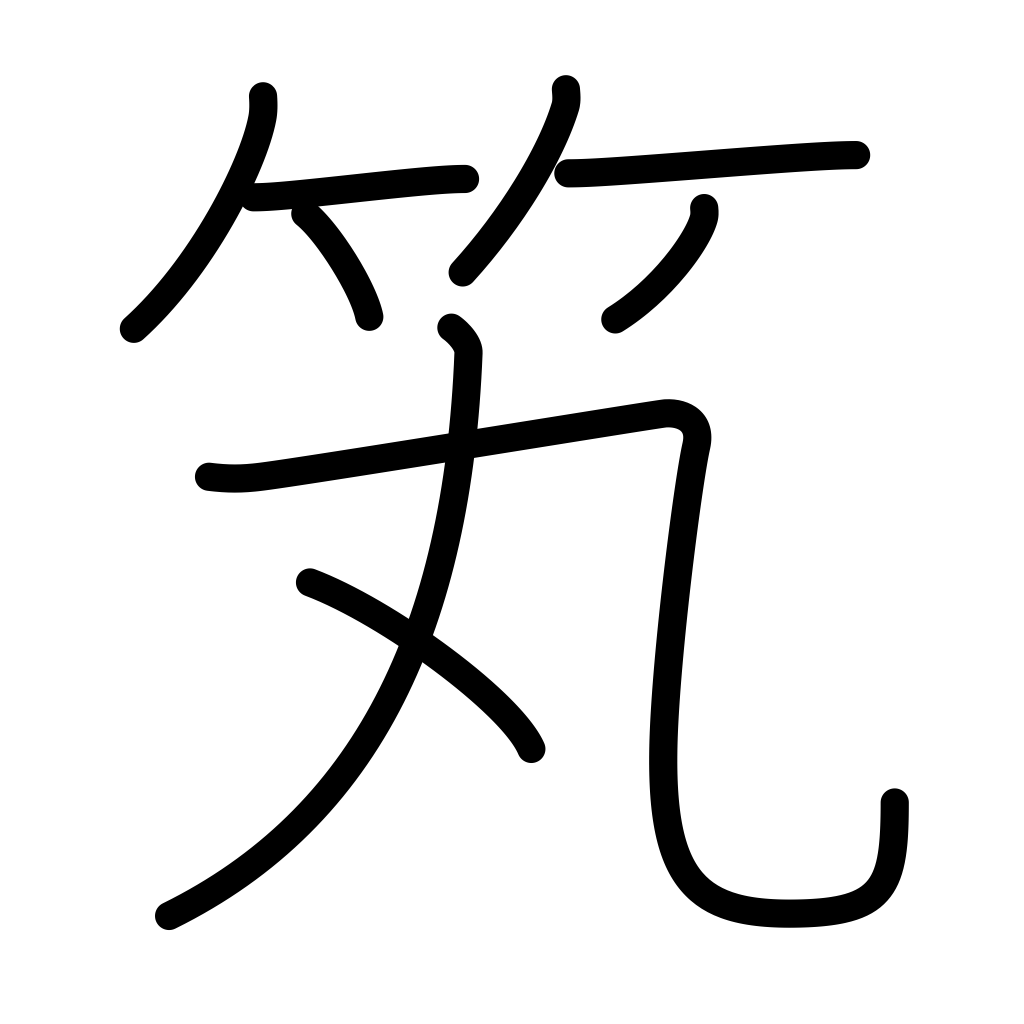
Meaning: quiver, arrow holder